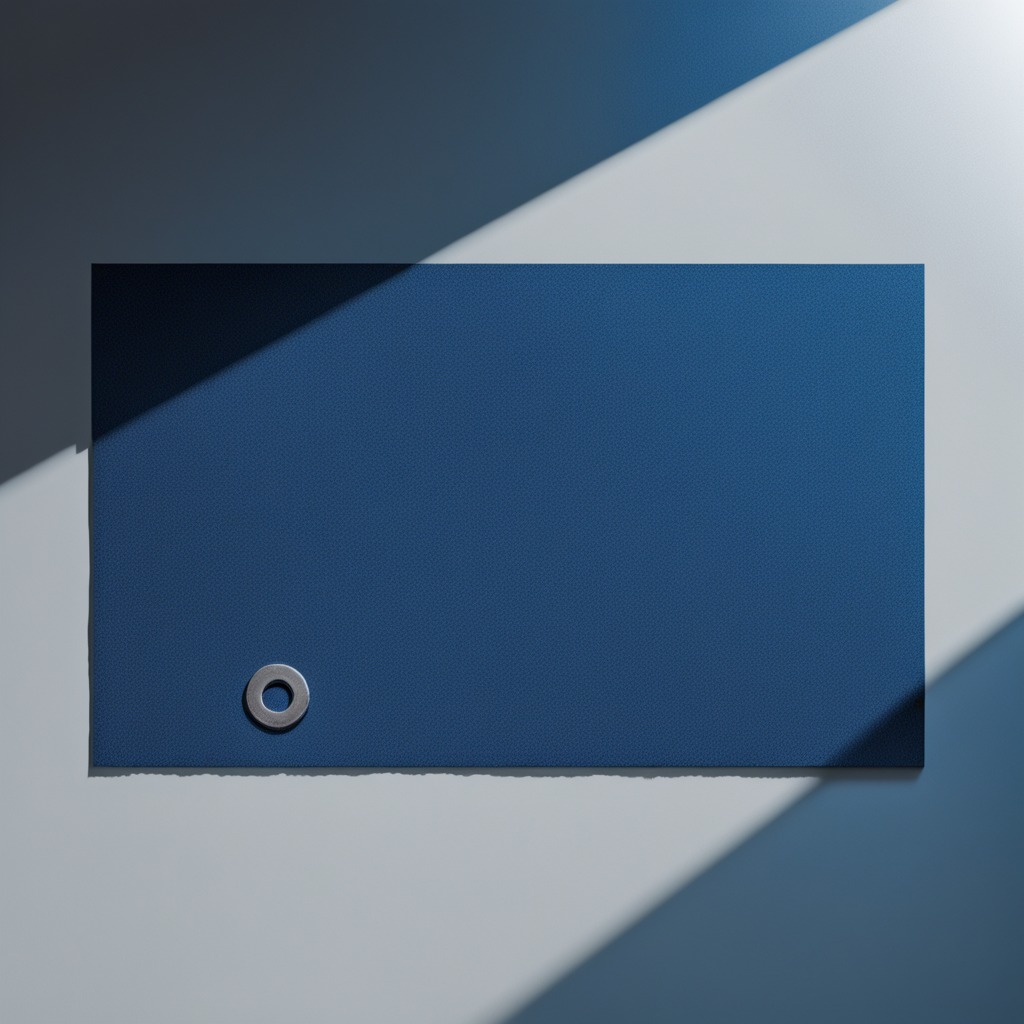
A flat metal washer lies on a clean granite tabletop covered with a blue rubber mat inside a workshop under bright overhead lighting crisp shadows high clarity worn but beneath the mat